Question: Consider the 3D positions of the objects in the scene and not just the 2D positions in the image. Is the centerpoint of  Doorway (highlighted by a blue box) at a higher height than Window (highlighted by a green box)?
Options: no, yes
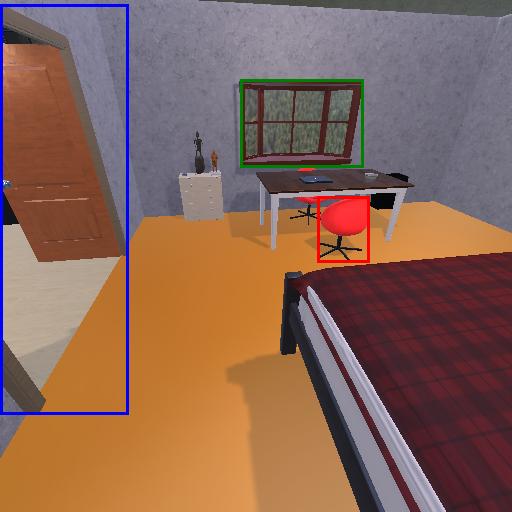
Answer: no